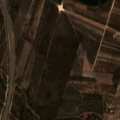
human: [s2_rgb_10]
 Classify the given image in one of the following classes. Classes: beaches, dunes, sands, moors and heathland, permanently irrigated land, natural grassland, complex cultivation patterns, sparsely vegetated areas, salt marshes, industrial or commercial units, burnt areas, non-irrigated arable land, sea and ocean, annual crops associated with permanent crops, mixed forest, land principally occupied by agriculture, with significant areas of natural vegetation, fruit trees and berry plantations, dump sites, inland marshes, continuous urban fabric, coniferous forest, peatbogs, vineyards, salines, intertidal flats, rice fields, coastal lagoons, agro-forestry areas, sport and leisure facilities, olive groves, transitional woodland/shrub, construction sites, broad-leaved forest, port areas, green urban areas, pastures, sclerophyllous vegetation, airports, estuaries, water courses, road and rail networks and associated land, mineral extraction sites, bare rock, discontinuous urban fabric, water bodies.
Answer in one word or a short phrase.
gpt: road and rail networks and associated land, permanently irrigated land, land principally occupied by agriculture, with significant areas of natural vegetation, broad-leaved forest, transitional woodland/shrub